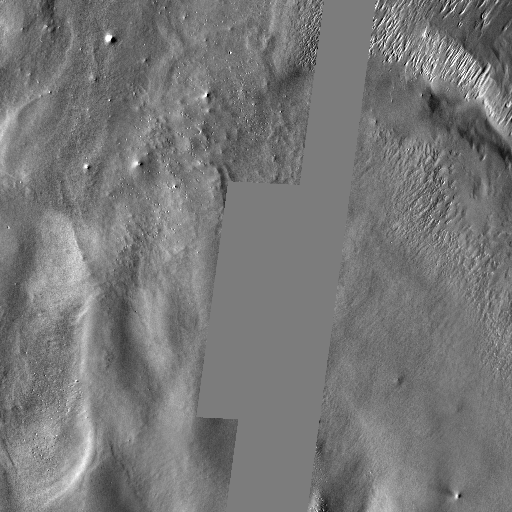
Crater classes present: Background